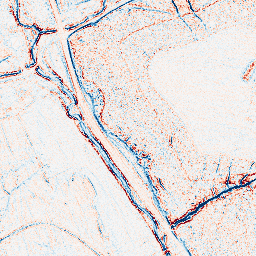
Category: edge_preserving
Decomposition family: bilateral
Decomposition parameters: d: 5
sigma_color: 75
sigma_space: 75
Upsampling method: bicubic_3x
Upsampling parameters: scale: 3
Upsampling scale: 3